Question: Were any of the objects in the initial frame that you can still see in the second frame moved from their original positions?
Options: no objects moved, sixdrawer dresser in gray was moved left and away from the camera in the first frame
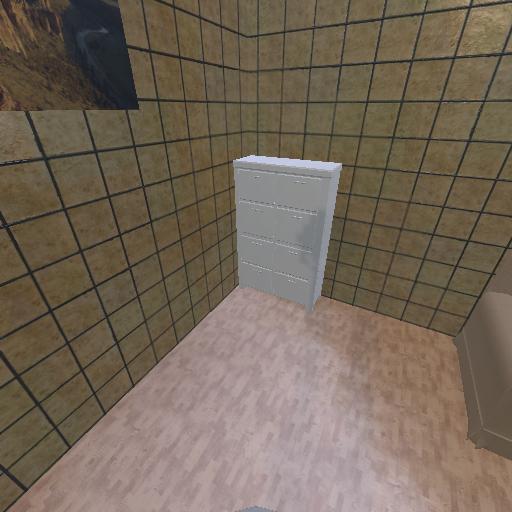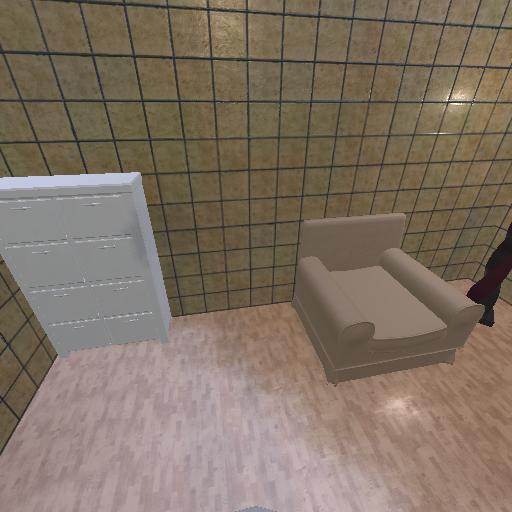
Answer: no objects moved